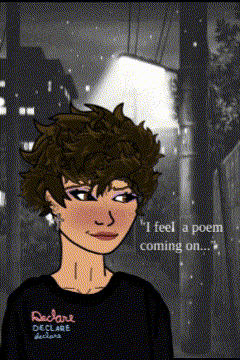
Label: 5_Doomer_Girl